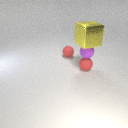
small purple rubber sphere above small red rubber sphere